Chest X-ray:
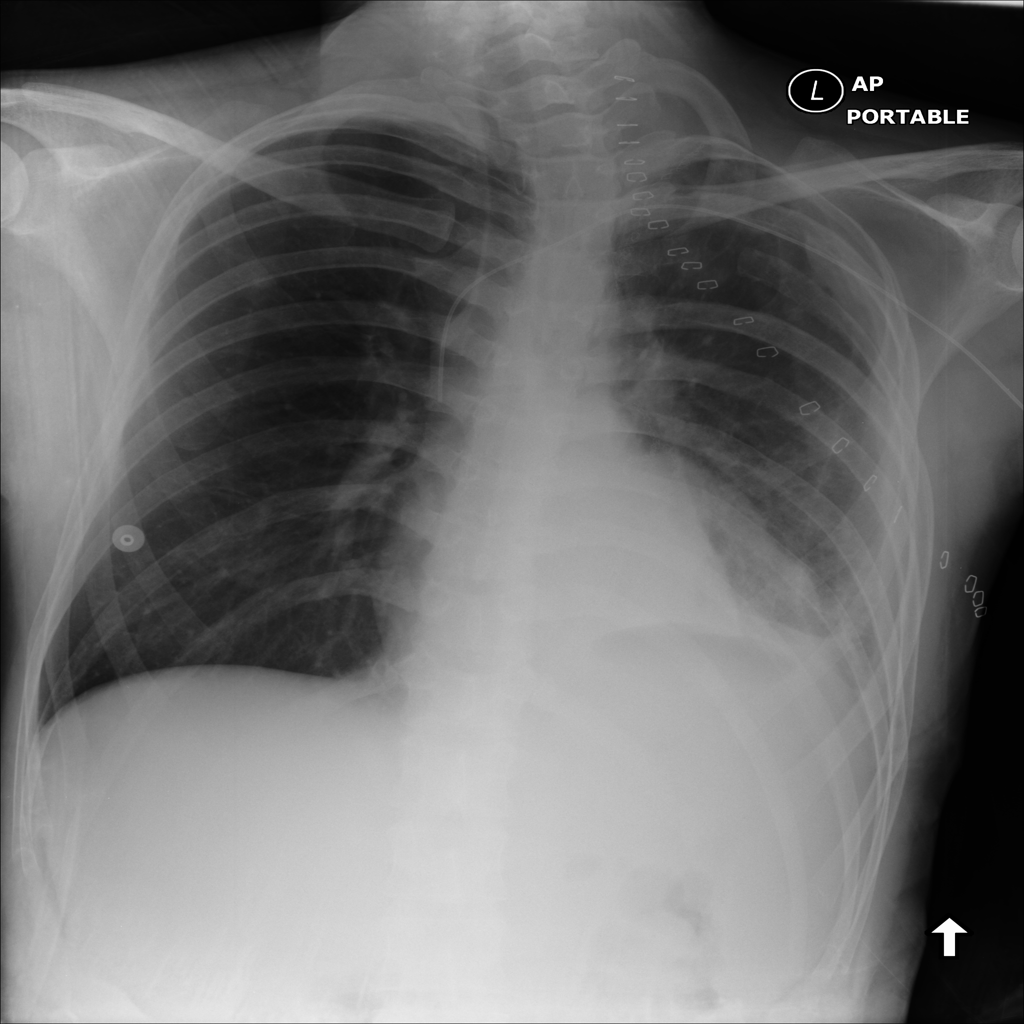
Findings: Consolidation, Effusion, Fracture
No abnormal finding: no